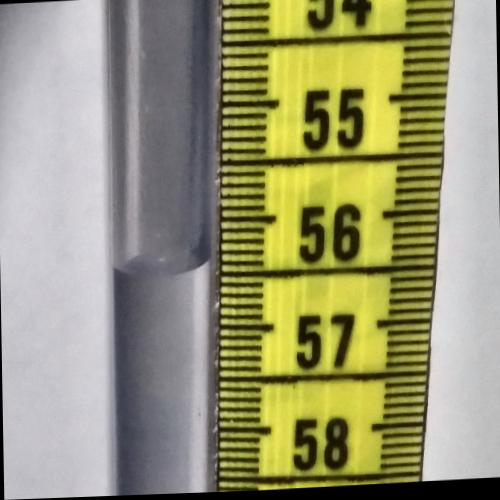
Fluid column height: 56.4 cm